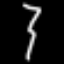
Label: squiggle